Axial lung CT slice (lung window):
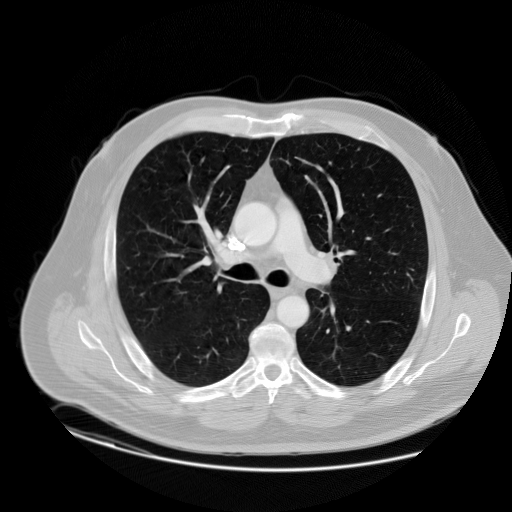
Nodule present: no